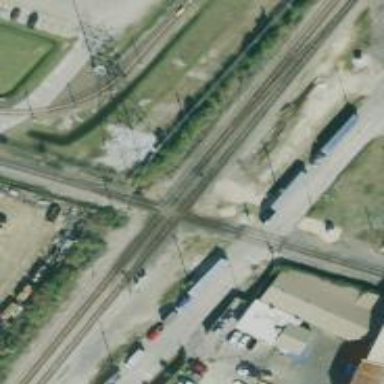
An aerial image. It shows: Railway crossing.